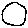
Label: circle